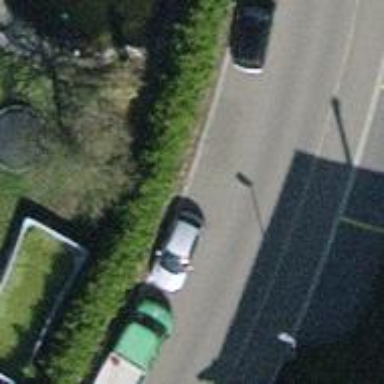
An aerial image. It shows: Hedge barrier.